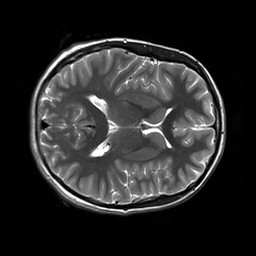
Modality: T2w
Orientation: axial
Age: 21
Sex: female
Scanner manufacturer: siemens
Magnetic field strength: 3 T
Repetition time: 8.53 s
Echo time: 0.091 s